Interaction volume radius: 5 \u00c5
Interaction volume height: 10 \u00c5
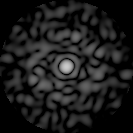
Disorder parameter: 0.857